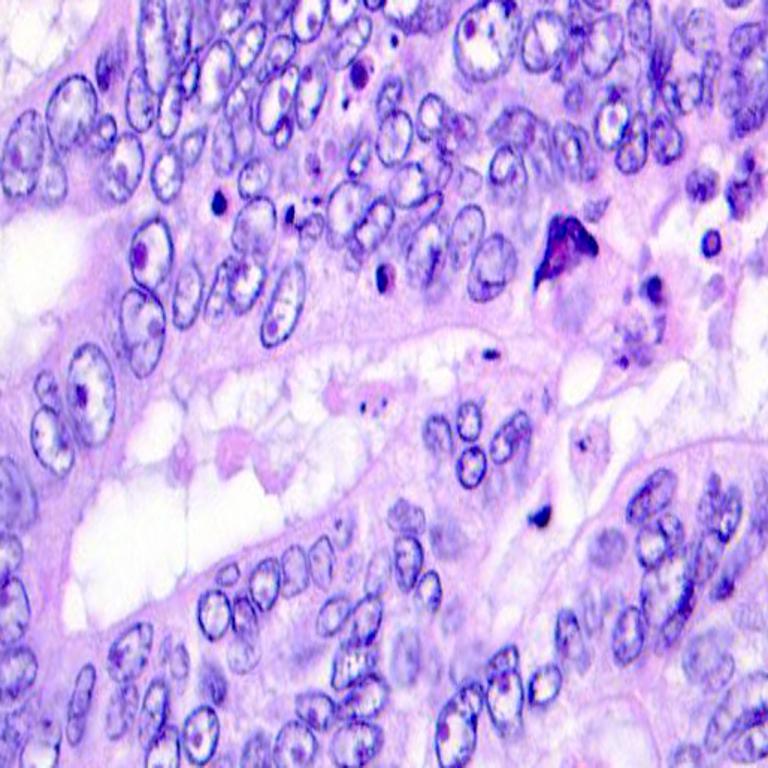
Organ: colon
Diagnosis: adenocarcinomas